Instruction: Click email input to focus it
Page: traveler
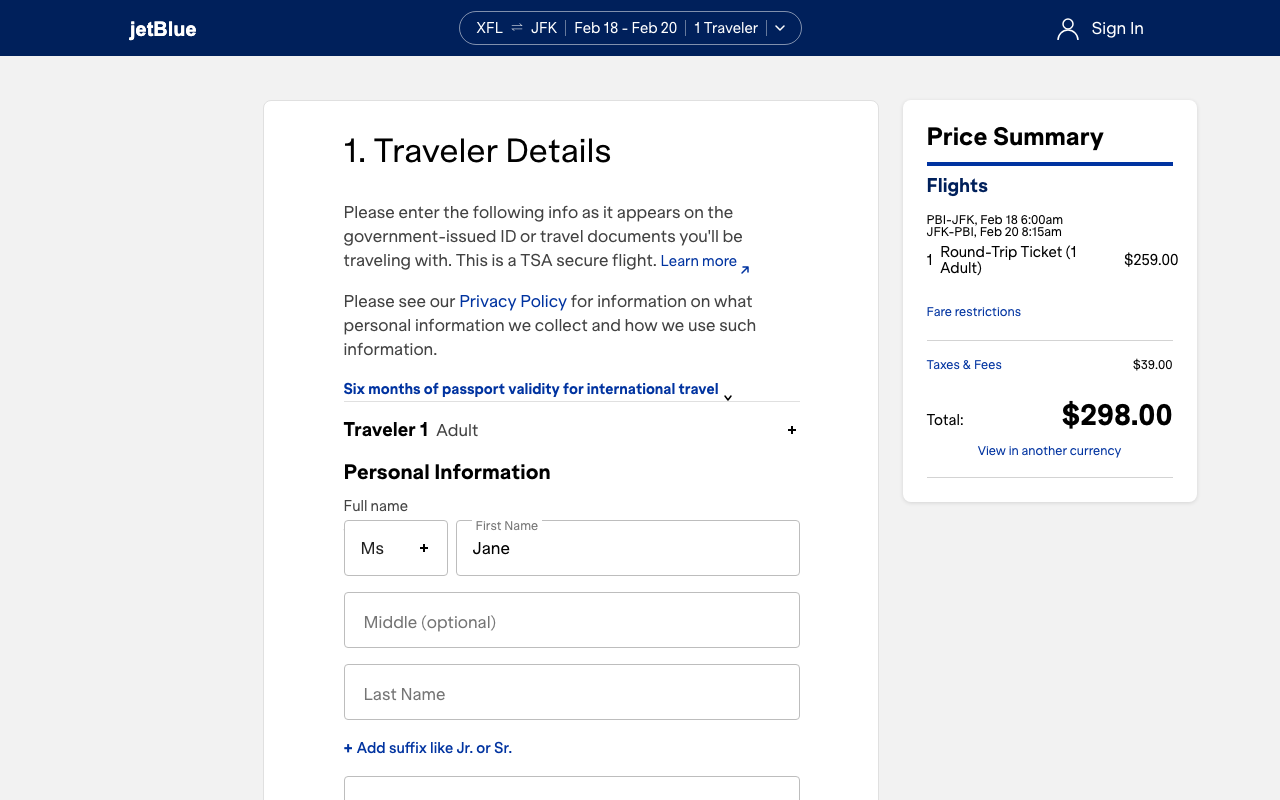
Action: click